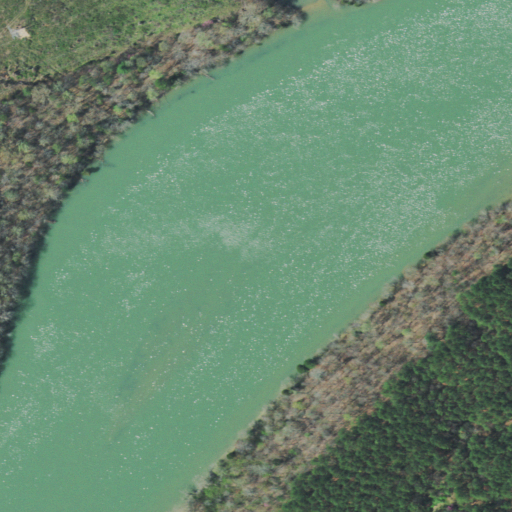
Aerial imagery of island in Tennessee named Poplar Creek Island (historical) containing open water, deciduous forest, evergreen forest, pasture, mixed forest, open development, and grassland